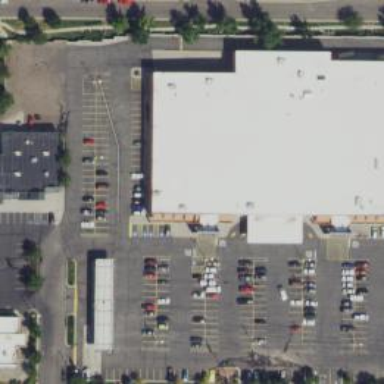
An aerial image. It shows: Post office.